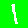
Digit: 1